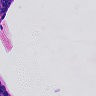
Metastatic tissue present: no